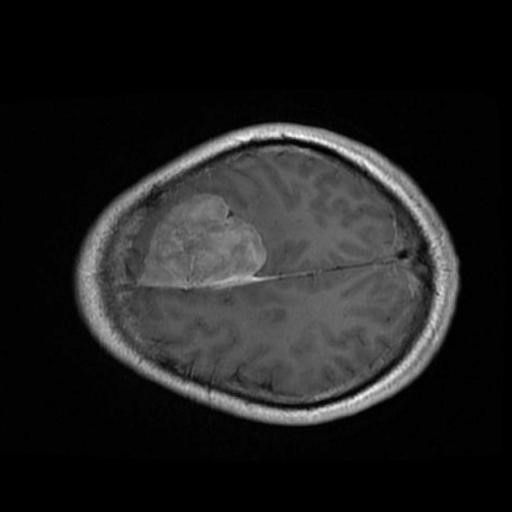
Label: brain_menin